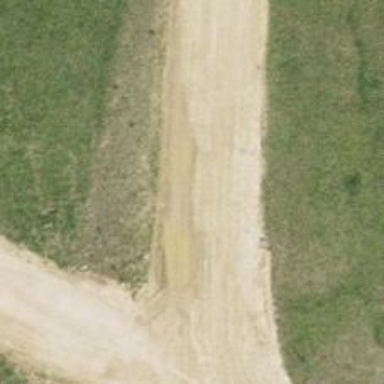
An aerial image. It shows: Track with grade2 tracktype.